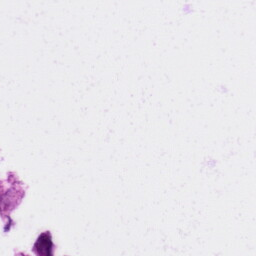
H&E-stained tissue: Skin